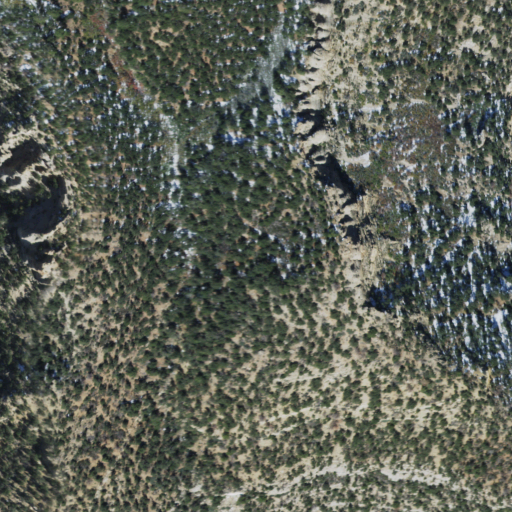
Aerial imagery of cliff(s) in Arizona named Violet Point containing evergreen forest and shrub